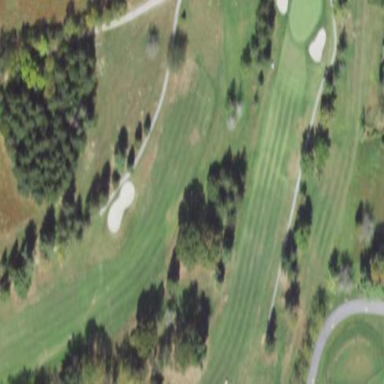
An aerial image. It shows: Grassy golf fairway.